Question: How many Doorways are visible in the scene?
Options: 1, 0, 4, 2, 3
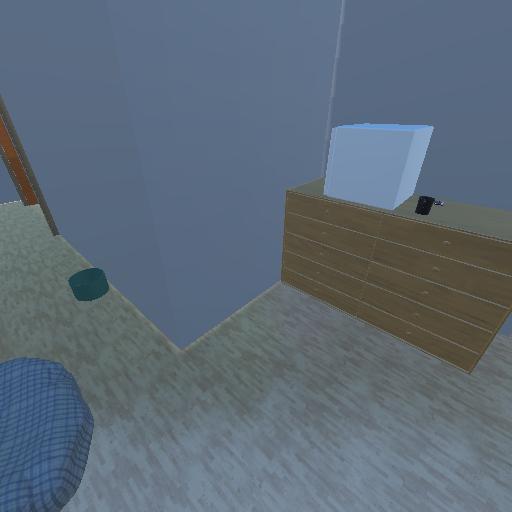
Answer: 1